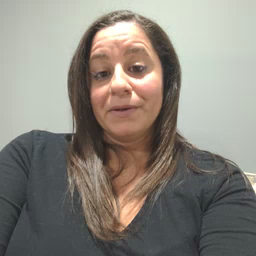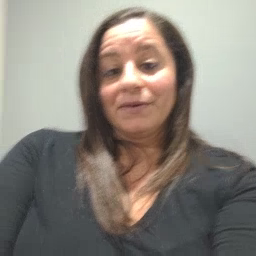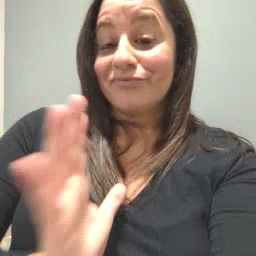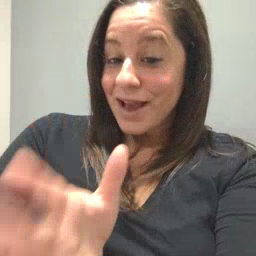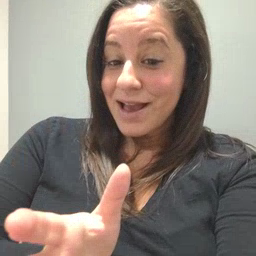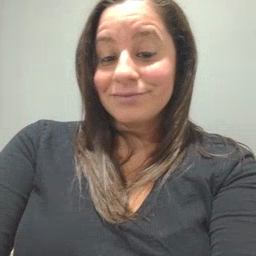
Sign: fine